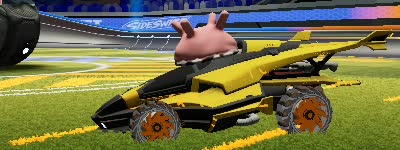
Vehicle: aftershock